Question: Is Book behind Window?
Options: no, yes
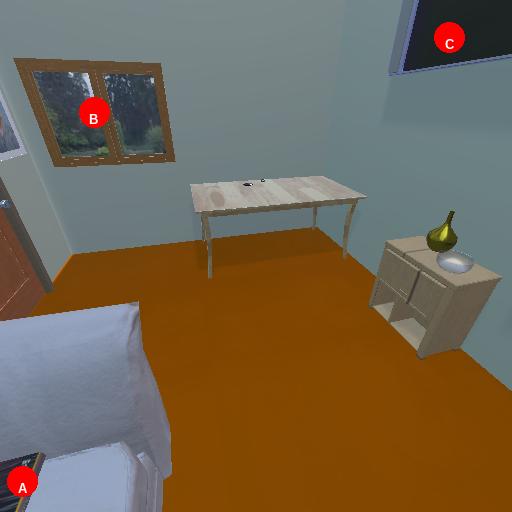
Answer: no